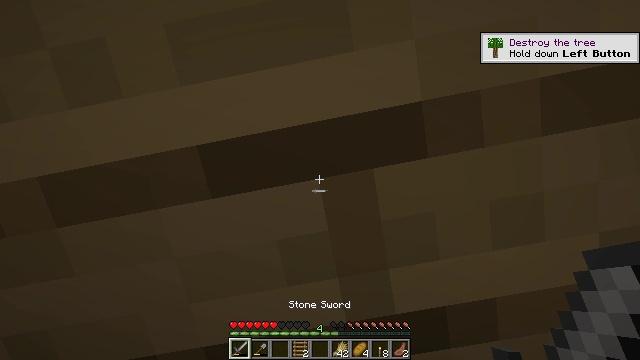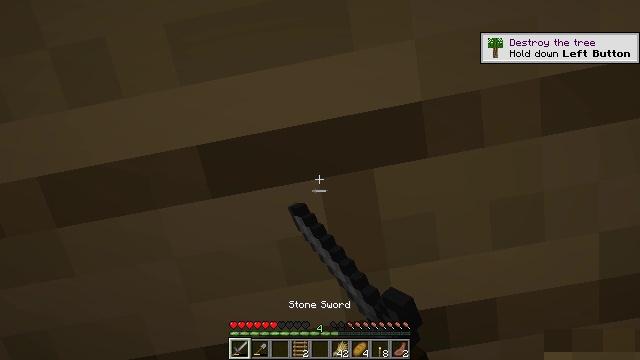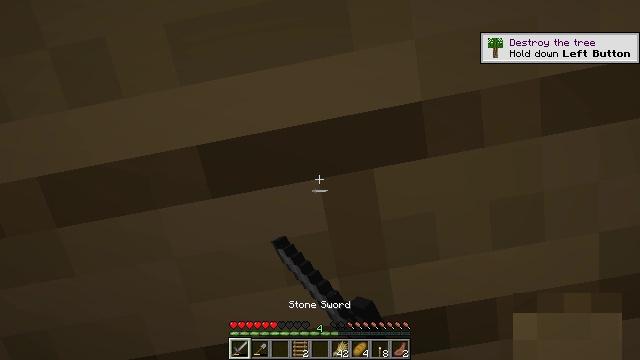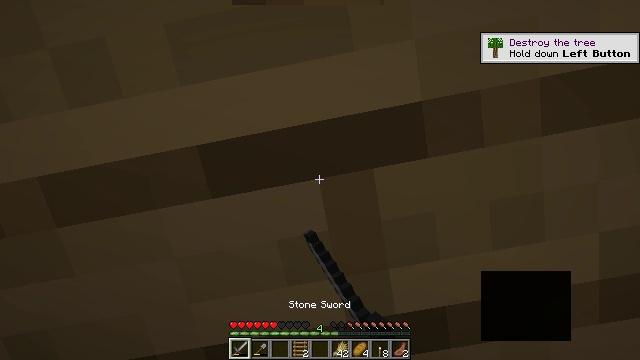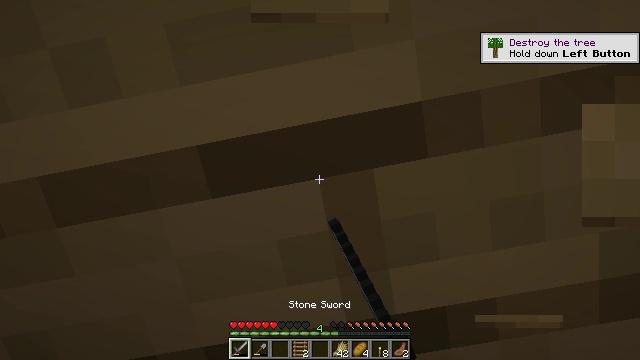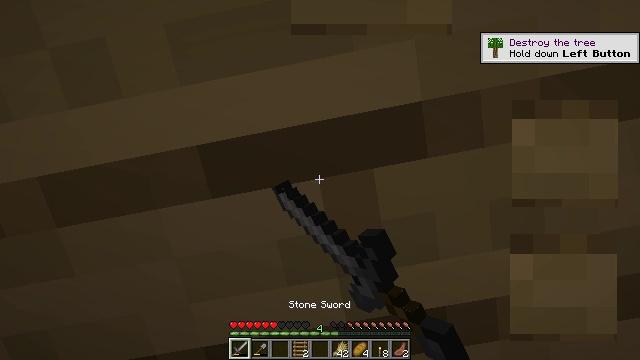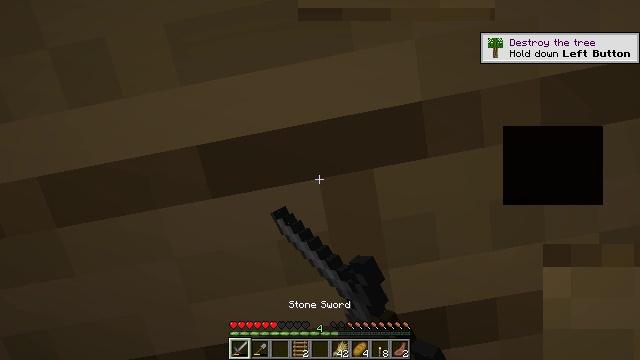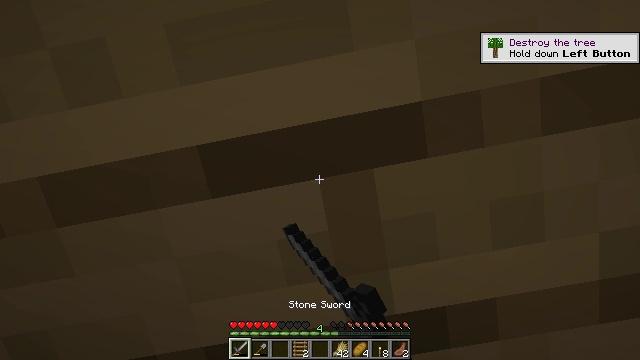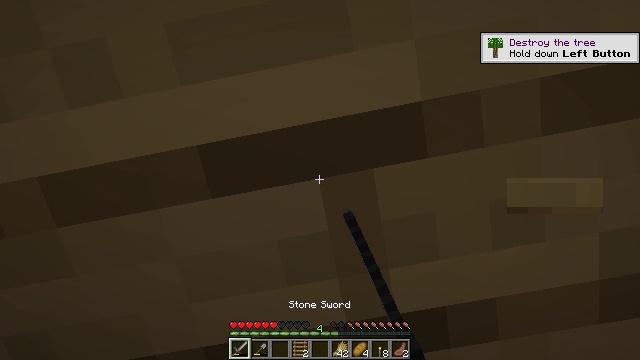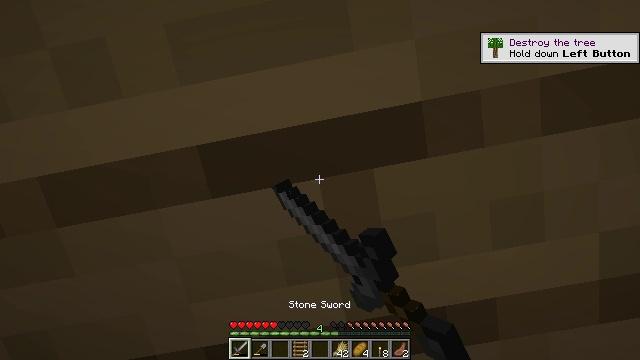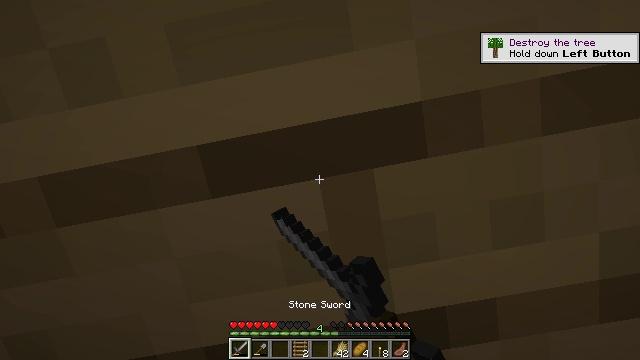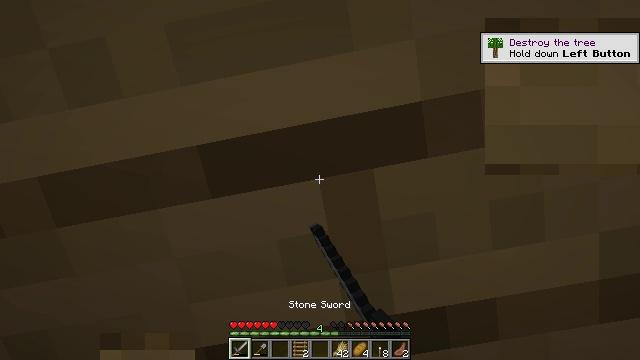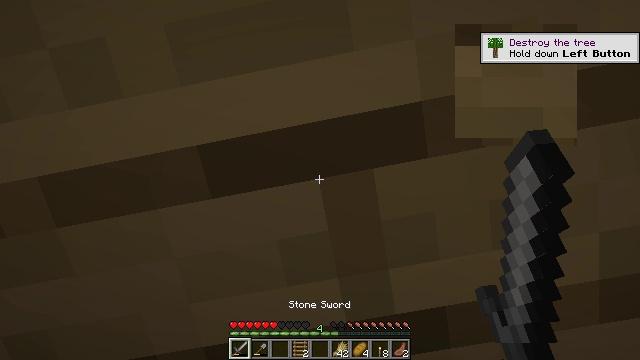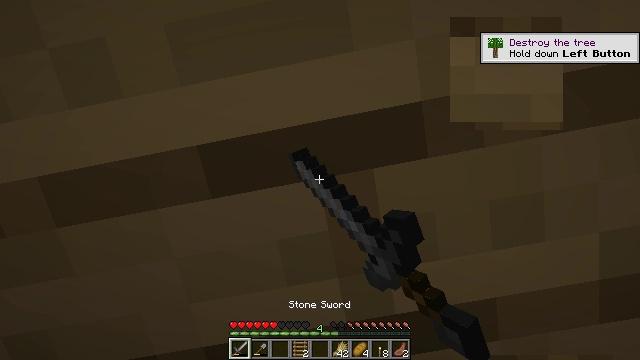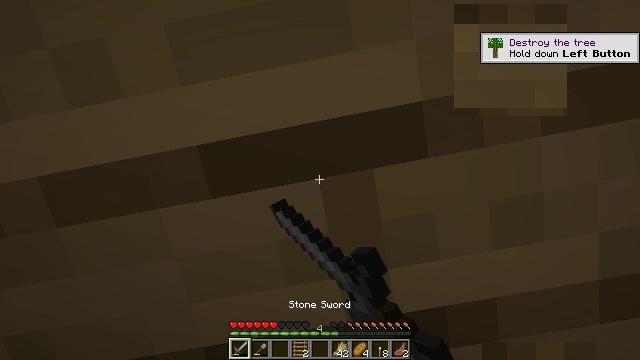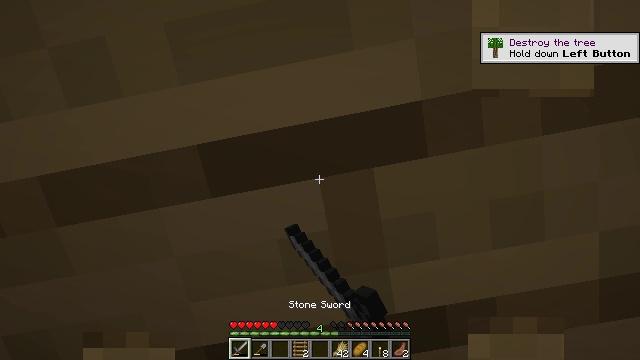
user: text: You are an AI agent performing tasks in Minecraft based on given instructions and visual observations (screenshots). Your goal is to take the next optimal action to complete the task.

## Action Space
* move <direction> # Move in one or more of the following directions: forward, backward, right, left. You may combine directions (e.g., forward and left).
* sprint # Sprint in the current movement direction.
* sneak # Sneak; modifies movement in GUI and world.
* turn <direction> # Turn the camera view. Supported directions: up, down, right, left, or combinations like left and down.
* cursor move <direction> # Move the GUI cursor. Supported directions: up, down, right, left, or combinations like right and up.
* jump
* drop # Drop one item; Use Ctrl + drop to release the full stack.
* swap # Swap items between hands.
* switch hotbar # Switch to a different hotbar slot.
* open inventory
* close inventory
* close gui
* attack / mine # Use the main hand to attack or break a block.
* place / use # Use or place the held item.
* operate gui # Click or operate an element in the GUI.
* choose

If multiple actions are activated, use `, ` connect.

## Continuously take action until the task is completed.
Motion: motion action
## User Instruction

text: Retrieve oak planks from the wooden block.
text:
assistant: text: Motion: sneak, attack / mine
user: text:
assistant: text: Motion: sneak, attack / mine
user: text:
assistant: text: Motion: sneak, attack / mine
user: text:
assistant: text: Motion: sneak, attack / mine
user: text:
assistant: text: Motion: sneak, attack / mine
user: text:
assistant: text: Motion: sneak, attack / mine
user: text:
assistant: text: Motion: sneak, attack / mine
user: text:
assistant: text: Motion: sneak, attack / mine
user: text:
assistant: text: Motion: sneak, attack / mine
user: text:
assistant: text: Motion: sneak, attack / mine
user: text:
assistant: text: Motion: sneak, attack / mine
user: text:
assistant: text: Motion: sneak, attack / mine
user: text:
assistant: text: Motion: sneak, attack / mine
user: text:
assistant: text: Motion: sneak, attack / mine
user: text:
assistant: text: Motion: sneak, attack / mine
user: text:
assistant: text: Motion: sneak, attack / mine
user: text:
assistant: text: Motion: sneak, attack / mine
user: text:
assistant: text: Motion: sneak, attack / mine
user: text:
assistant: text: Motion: sneak, attack / mine
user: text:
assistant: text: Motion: sneak, attack / mine
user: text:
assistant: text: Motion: sneak, attack / mine
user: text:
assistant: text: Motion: sneak, attack / mine
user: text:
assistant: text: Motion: sneak, attack / mine
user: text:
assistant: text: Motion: sneak, attack / mine
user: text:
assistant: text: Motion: sneak, attack / mine
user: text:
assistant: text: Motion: sneak, attack / mine
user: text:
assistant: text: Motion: sneak, attack / mine
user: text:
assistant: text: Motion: sneak, attack / mine
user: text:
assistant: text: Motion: sneak, attack / mine
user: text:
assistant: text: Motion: sneak, attack / mine